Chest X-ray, PA view. Patient: 60 years old, sex F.
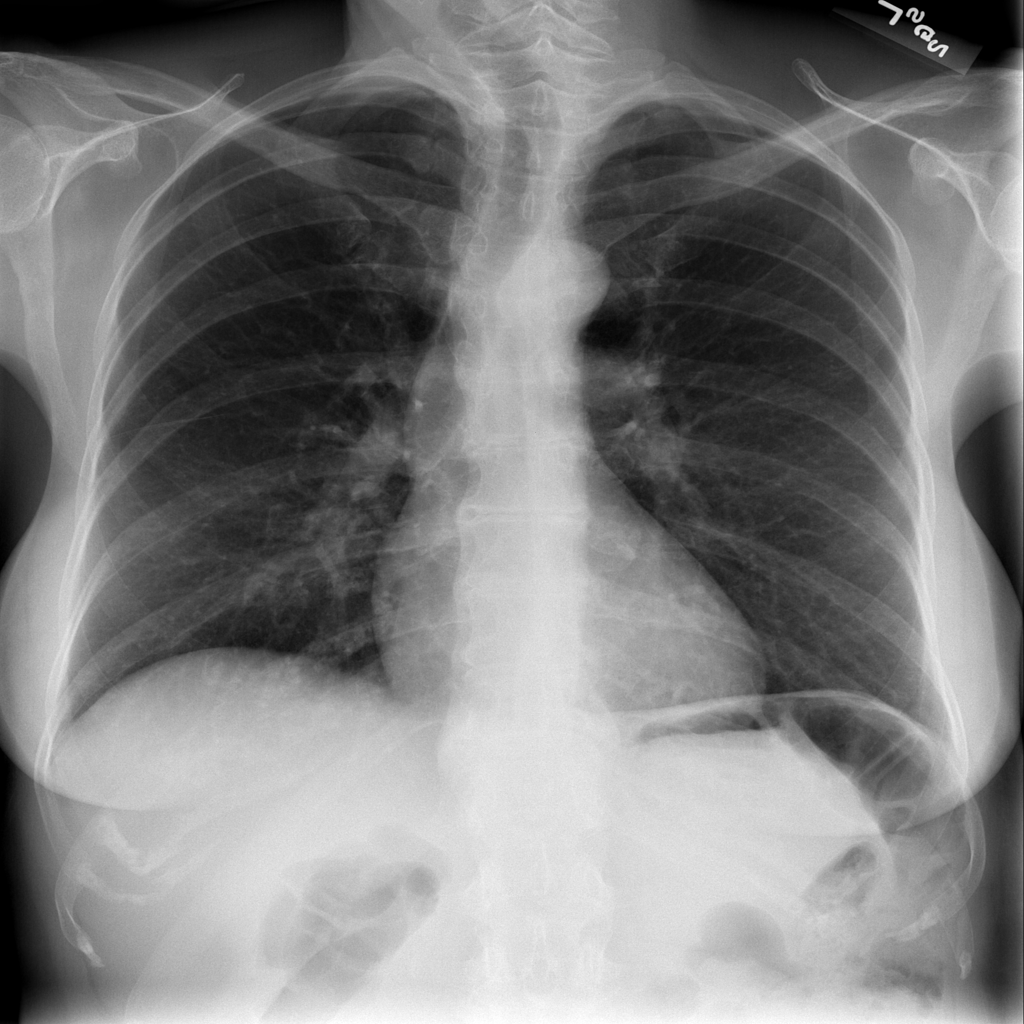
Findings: No Finding